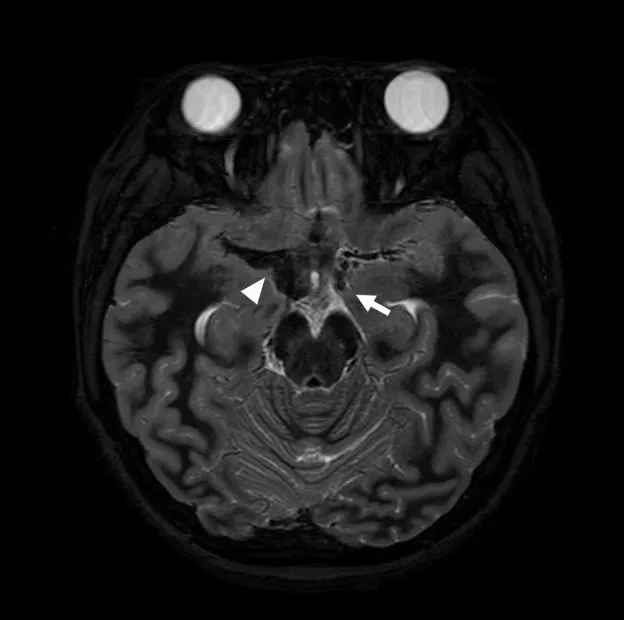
Axial T2 weighted image obtained on the day of transfer shows low signal intensity (arrowhead) adjacent to the right middle cerebral artery (MCA) and an aneurysm at the left distal ICA (arrow) suggesting subarachnoid hemorrhage resulted from aneurysmal rupture.
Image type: radiology (mri)